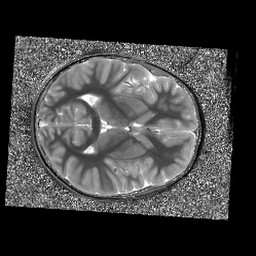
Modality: T1map
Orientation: axial
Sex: female
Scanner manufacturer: siemens
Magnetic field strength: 3 T
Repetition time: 5 s
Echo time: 0.00355 s